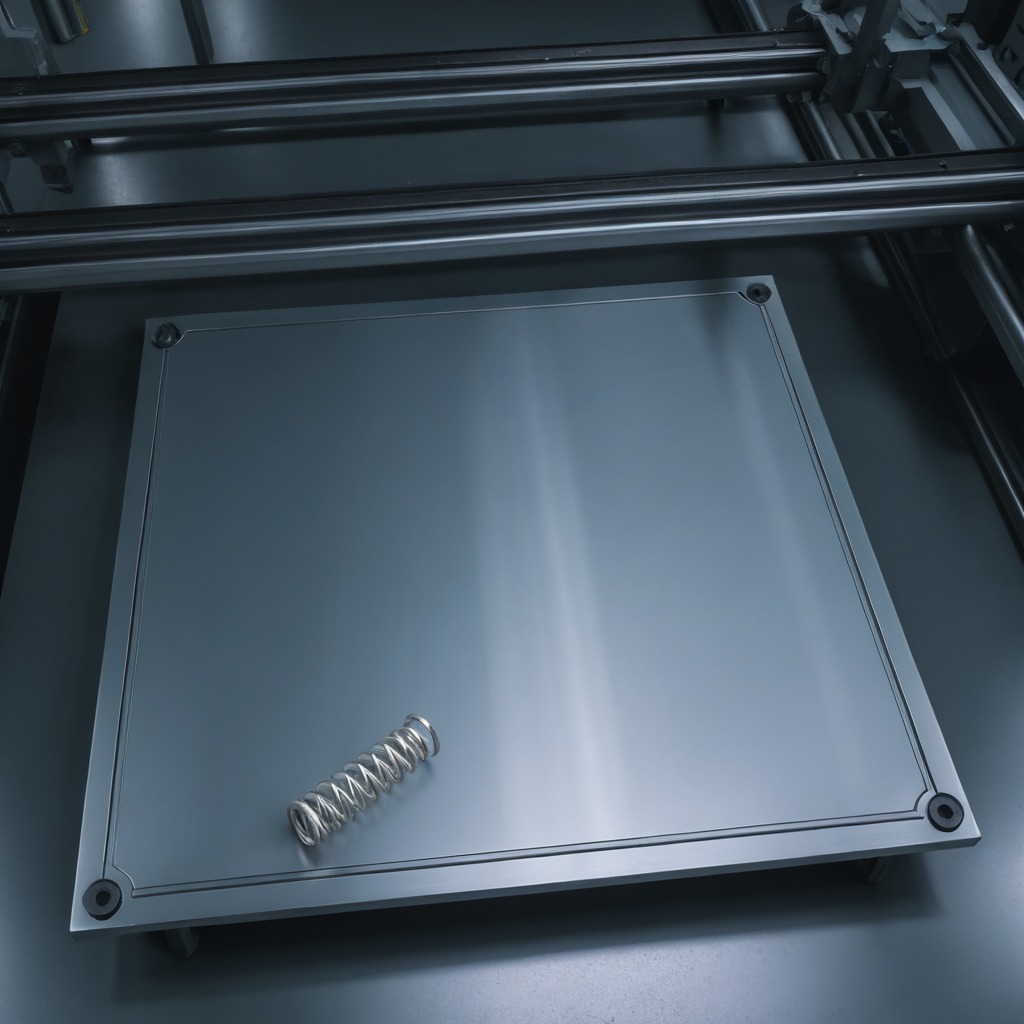
A coiled metal spring is lying on the metal table in a machine shop under fluorescent lights.